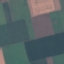
Land use / land cover: AnnualCrop